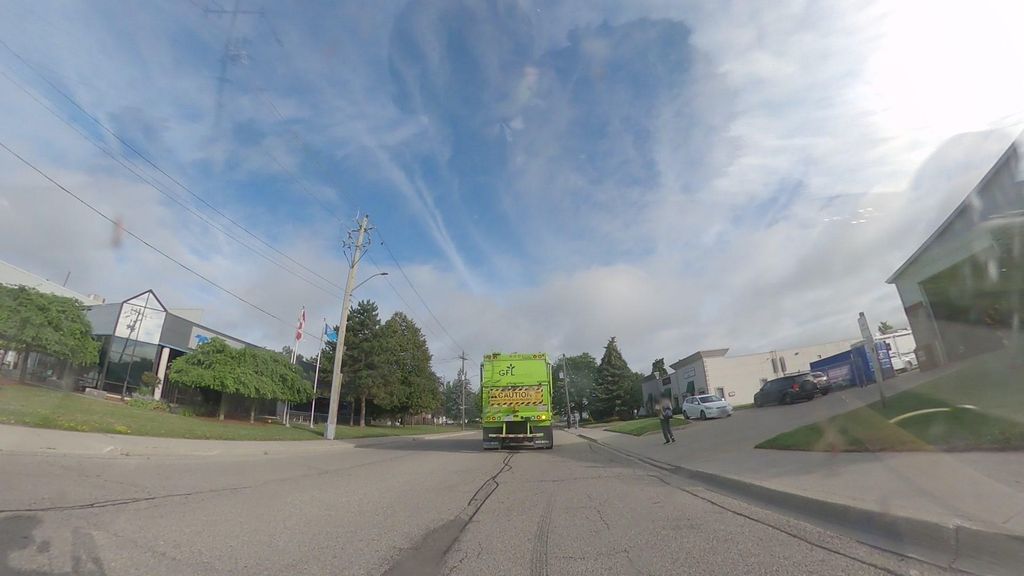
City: kitchener-waterloo